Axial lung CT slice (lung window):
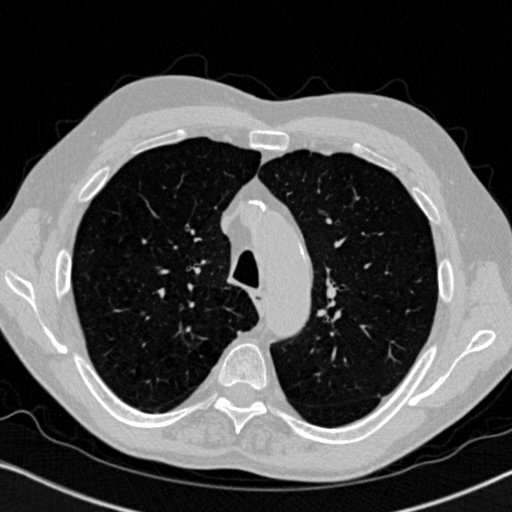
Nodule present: no